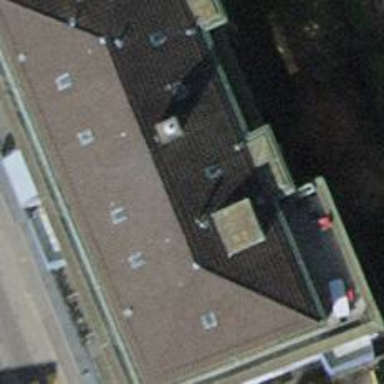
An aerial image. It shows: Government office.